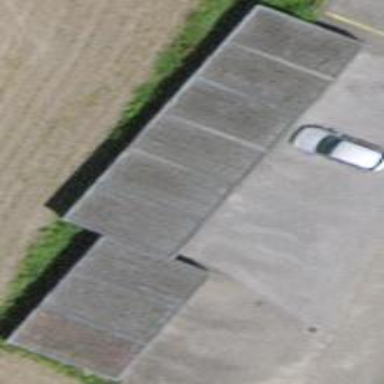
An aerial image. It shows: Group of garages.